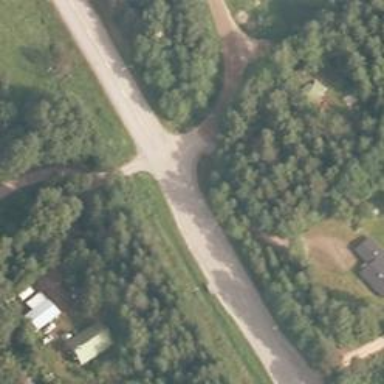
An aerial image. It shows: Road with "give way" sign.